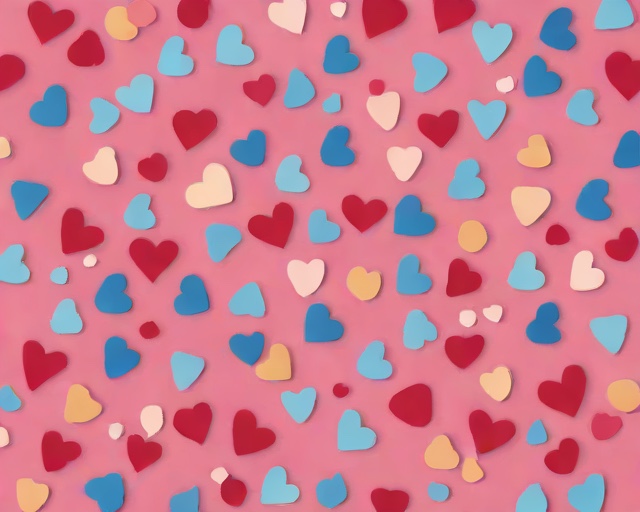
Category: Valentine